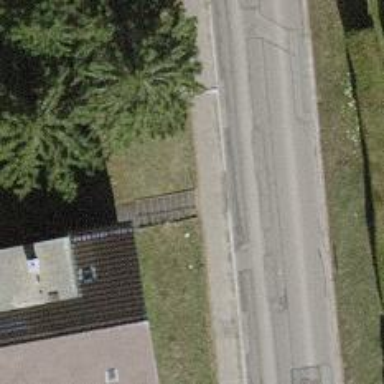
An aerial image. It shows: Road with steps.